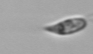
Label: Cryptophyta